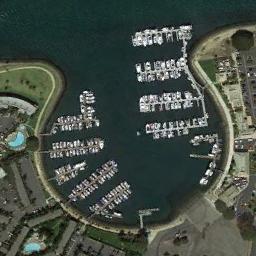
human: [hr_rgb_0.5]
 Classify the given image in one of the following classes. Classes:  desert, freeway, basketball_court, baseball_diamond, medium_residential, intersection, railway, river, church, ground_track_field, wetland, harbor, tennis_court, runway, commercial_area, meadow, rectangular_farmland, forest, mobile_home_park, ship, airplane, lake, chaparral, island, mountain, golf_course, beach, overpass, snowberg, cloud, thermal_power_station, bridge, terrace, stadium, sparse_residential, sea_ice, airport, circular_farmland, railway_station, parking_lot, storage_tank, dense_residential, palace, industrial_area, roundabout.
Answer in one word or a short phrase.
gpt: harbor